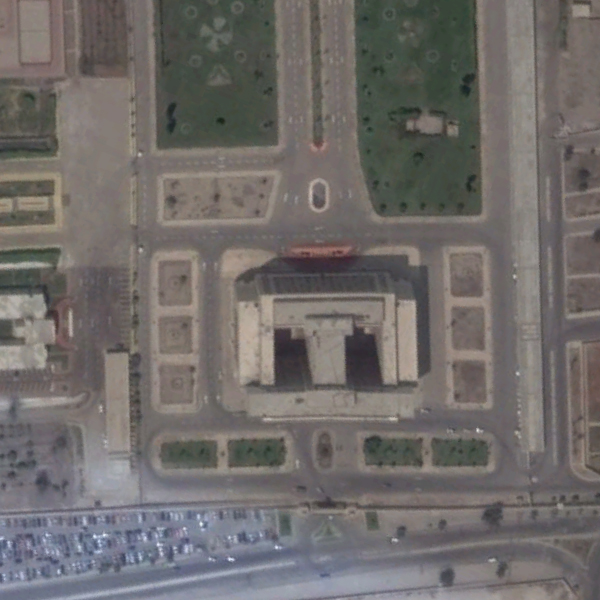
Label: Square